Chest X-ray:
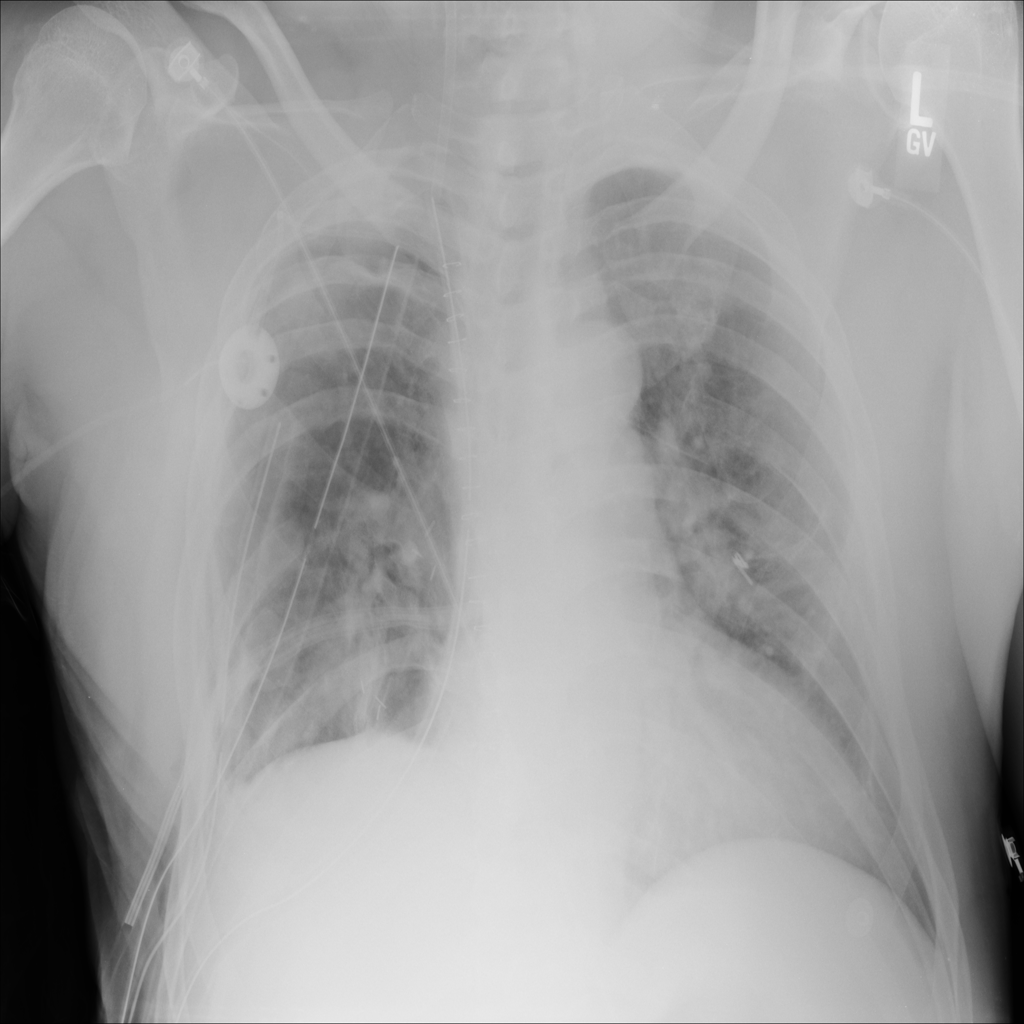
Findings: Consolidation, Fracture, Effusion
No abnormal finding: no